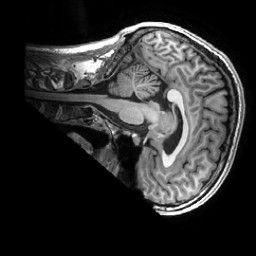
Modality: T1w
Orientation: sagittal
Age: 31
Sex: male
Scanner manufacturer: ge
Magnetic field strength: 3 T
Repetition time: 0.0073 s
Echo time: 0.003 s